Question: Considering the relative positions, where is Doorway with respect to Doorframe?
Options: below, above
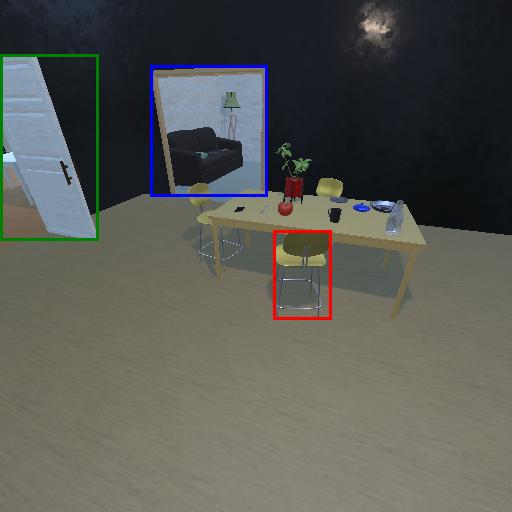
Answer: below